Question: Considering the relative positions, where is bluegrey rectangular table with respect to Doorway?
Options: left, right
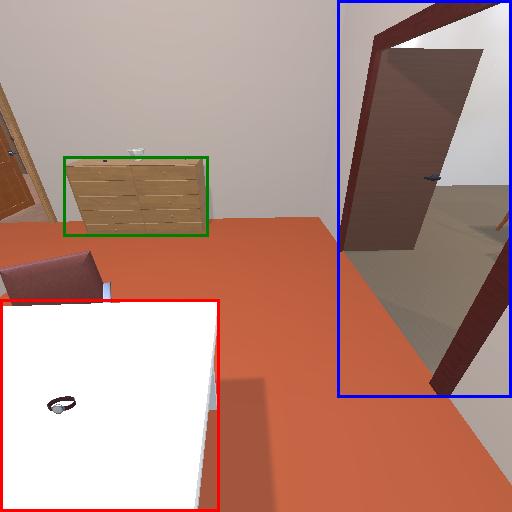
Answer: left